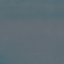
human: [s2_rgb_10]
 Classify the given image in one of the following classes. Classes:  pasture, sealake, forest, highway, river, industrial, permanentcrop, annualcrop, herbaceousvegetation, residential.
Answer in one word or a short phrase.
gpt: SeaLake